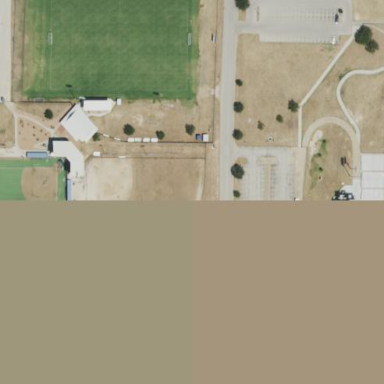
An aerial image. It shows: Softball pitch for leisure land activities.